Question: Column A holds all the values that are used to find/search in entries within Column B.
For example... Excel will grab all the search data from column A, if it finds any of those entries anywhere in column B then it marks the cell where it found a match as Yes in column C.
Please note that in the example below A1 is (111) and B13 is (<PHONE>). As (111) was found within that string then it has found what it is looking for and marked it as yes.

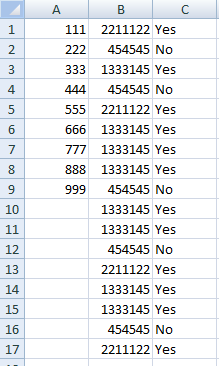
Answer: You can use folloiwng array formula:
'''
=IF(SUM(IFERROR(FIND($A$1:$A$9,B1),0))>0,"Yes","No")
'''
Just select 'C1' cell, enter this formula in formula bar, press ++ to evaluate it and then drag it down.
If your substrings in column 'A' has spaces in the beggining or in the end, you can use next function:
'''
=IF(SUM(IFERROR(FIND(TRIM($A$1:$A$9),B1),0))>0,"Yes","No")
'''